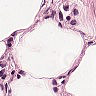
Metastatic tissue present: no